Field crop: maize
Growth stage: 2
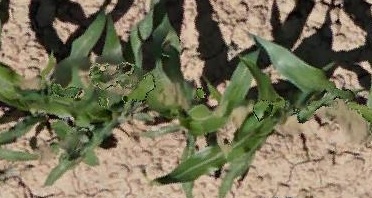
Species: maize